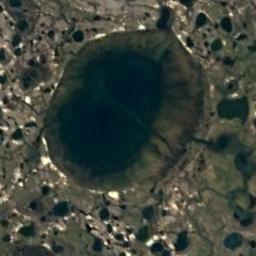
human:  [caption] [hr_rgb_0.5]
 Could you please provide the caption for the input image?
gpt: There are many lakes with some white rocks around .